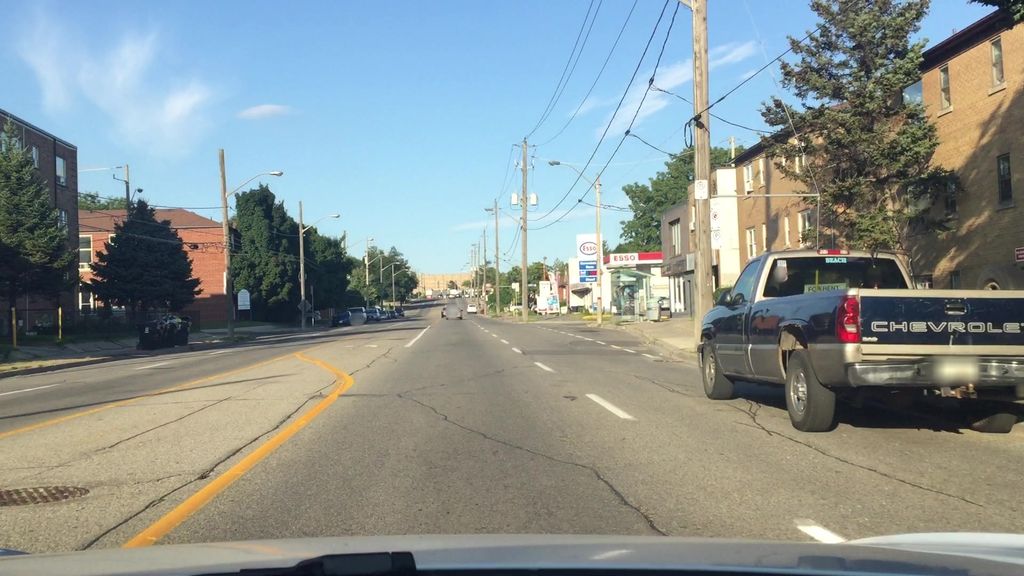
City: toronto